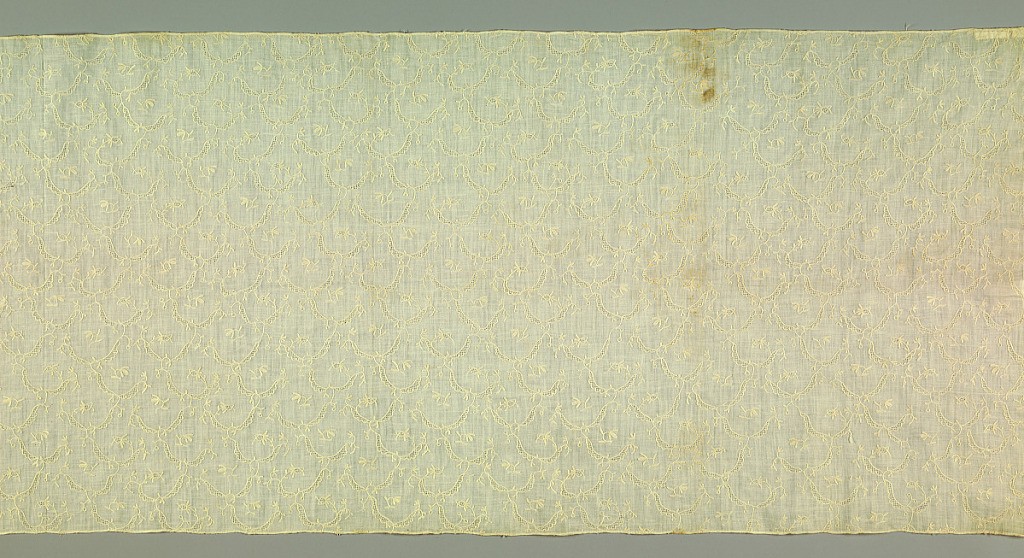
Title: Panel
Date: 19th century
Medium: cotton Technique: deflected element work
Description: White panel embroidered in a small allover design of lacy festoons and small flowers. The lacy festoons have drawn centers.